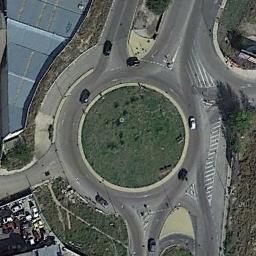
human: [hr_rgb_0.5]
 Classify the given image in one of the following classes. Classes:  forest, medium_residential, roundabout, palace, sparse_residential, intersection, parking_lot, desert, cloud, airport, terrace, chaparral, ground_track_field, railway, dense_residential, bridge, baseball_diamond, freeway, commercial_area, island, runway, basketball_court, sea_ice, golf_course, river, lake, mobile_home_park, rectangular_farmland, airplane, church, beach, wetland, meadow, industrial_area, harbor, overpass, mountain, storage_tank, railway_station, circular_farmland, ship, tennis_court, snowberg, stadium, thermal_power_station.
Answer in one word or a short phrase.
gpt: roundabout